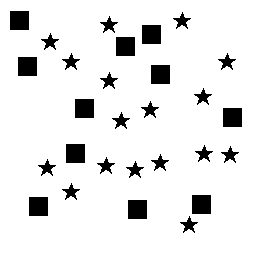
Squares: 11
Triangles: 0
Stars: 17
Total shapes: 28